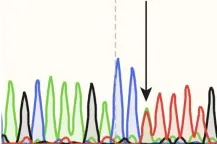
Genealogy and bioinformatics analysis of the proband. (C) An illustrative diagram showcases the locations of mutated sites within the structural domain of the ZP3 protein. Previously reported sites are indicated in yellow, while the newly identified L59H mutation from this study is highlighted in red. The ZP domain represents the zona pellucida domain.
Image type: chart (chart)